Field crop: maize
Growth stage: 2
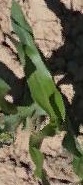
Species: maize